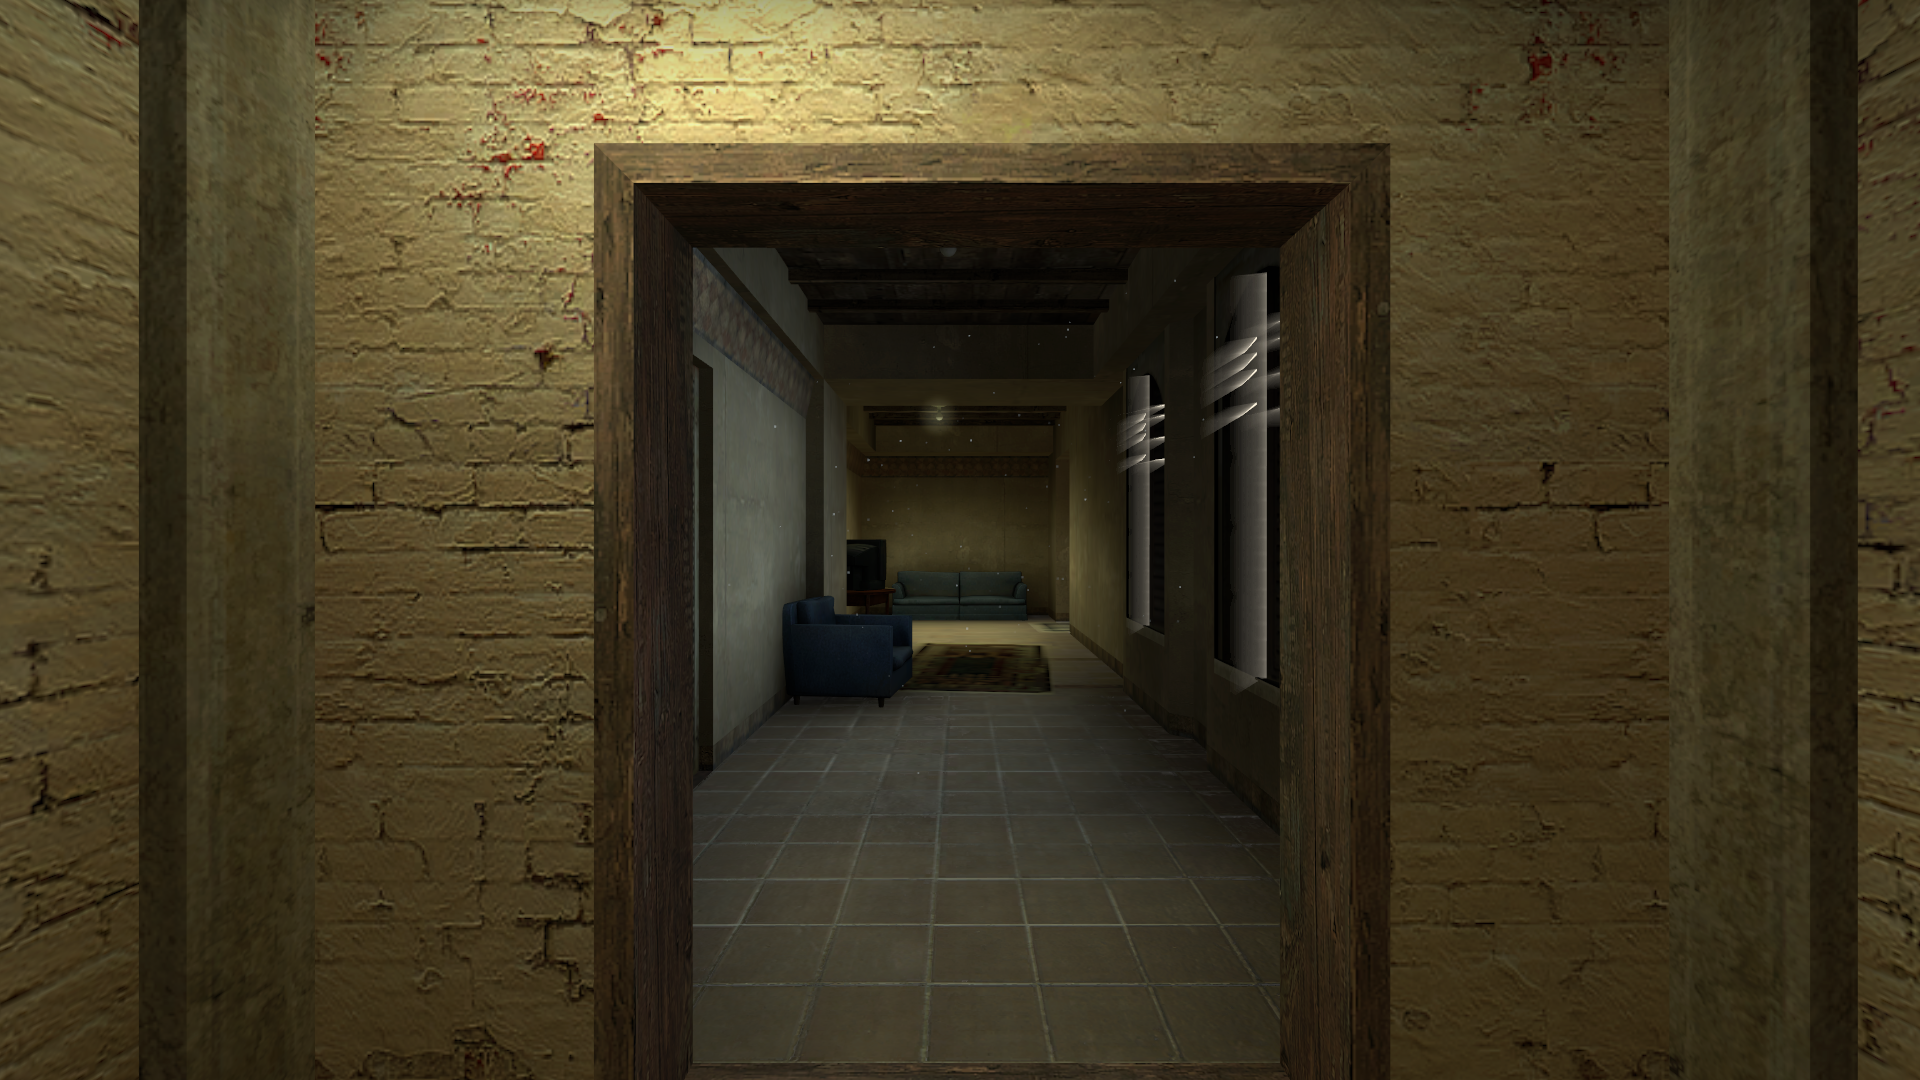
Map: de_mirage